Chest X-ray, PA view. Patient: 70 years old, sex M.
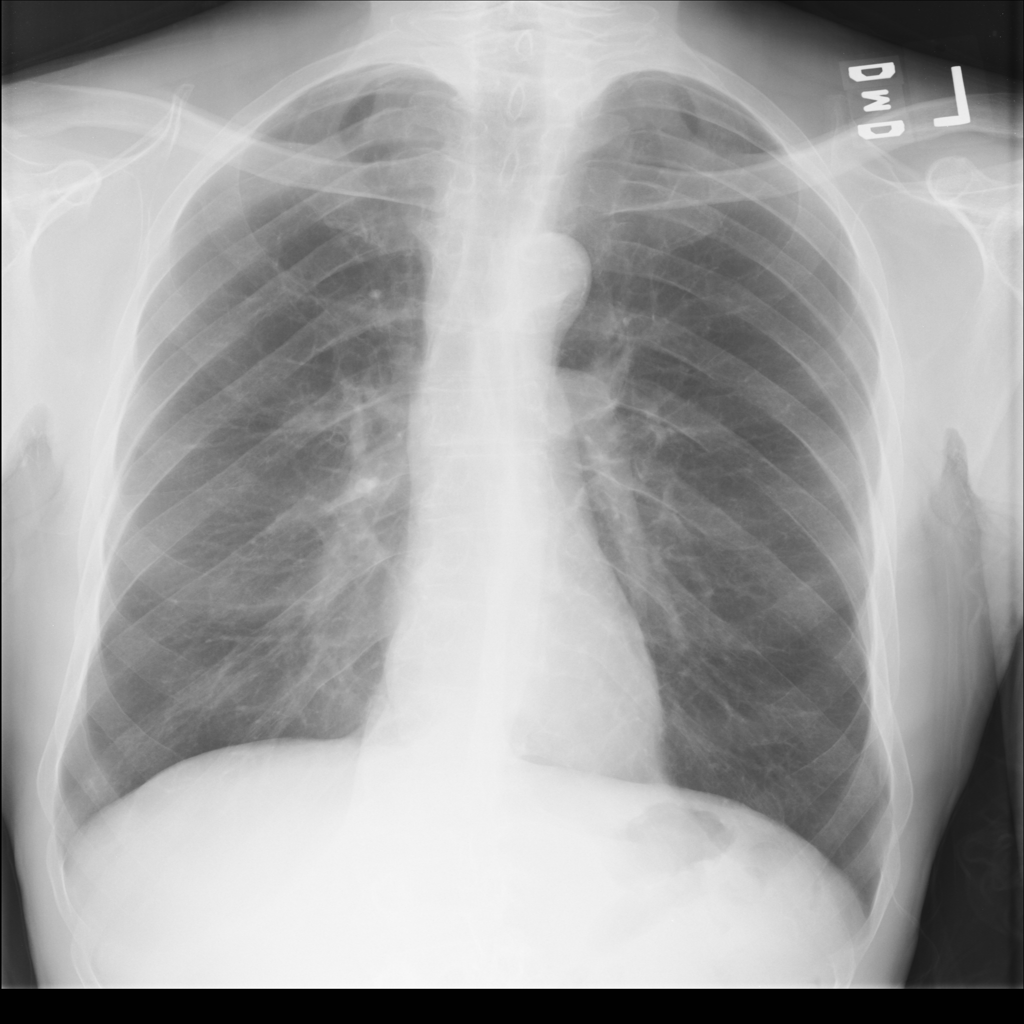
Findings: No Finding